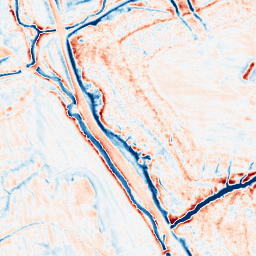
Category: edge_preserving
Decomposition family: anisotropic_diffusion
Decomposition parameters: iterations: 50
kappa: 50
gamma: 0.1
Upsampling method: sinc_hamming
Upsampling parameters: scale: 2
kernel_size: 4
Upsampling scale: 2